Field crop: tomato
Growth stage: 1
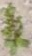
Species: portulaca